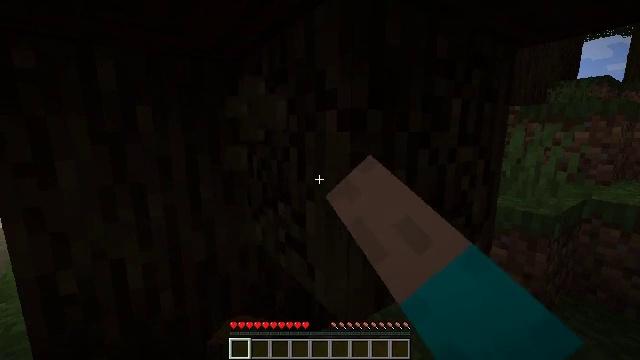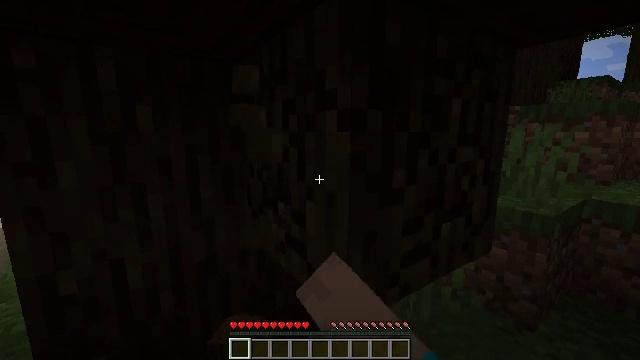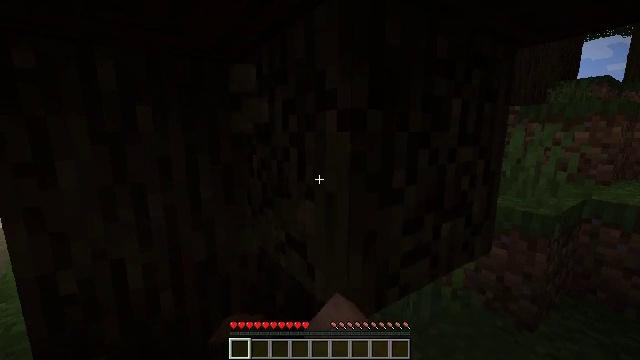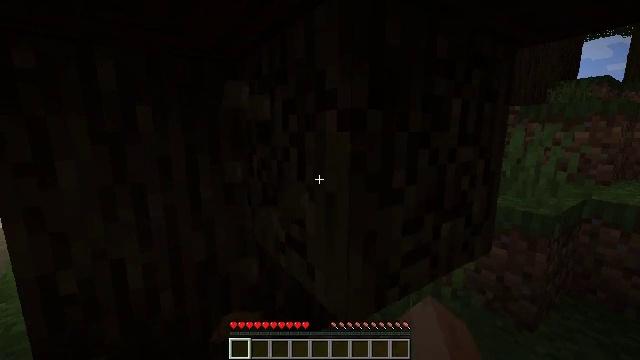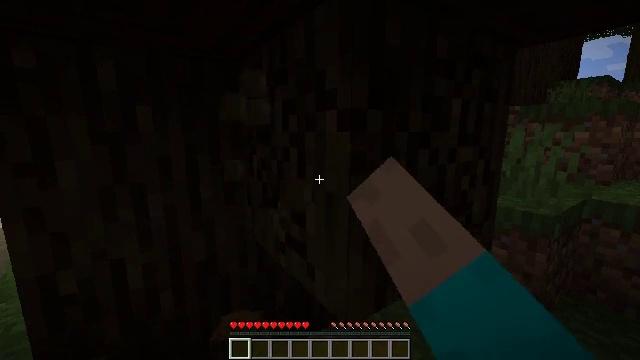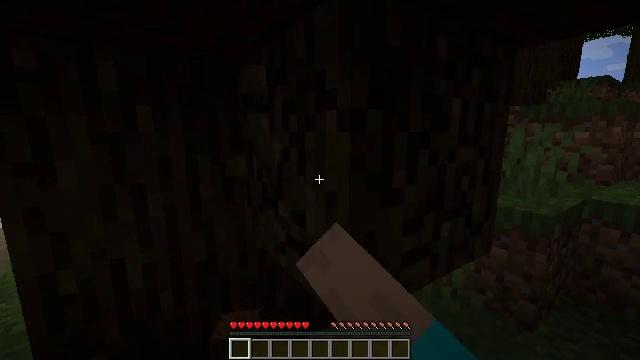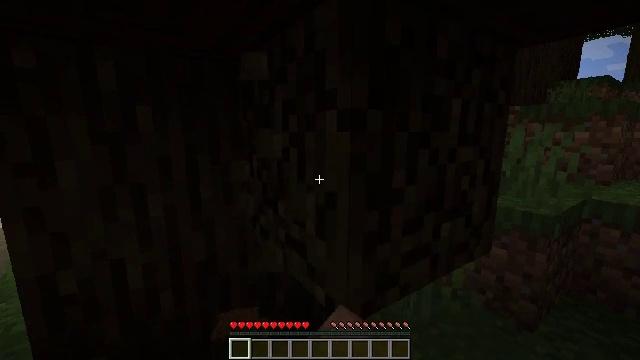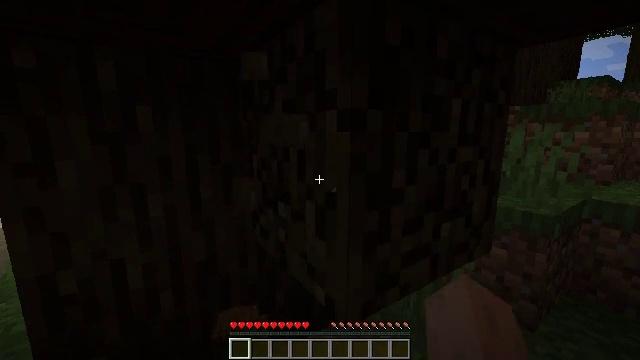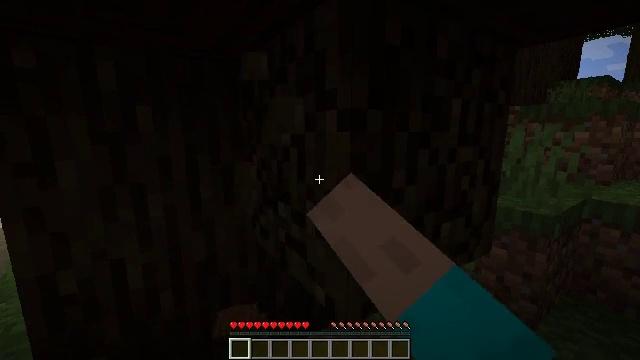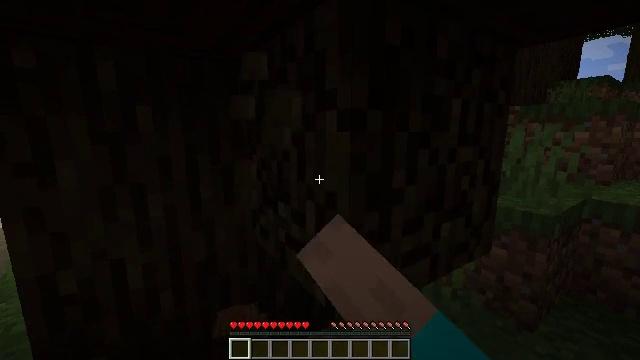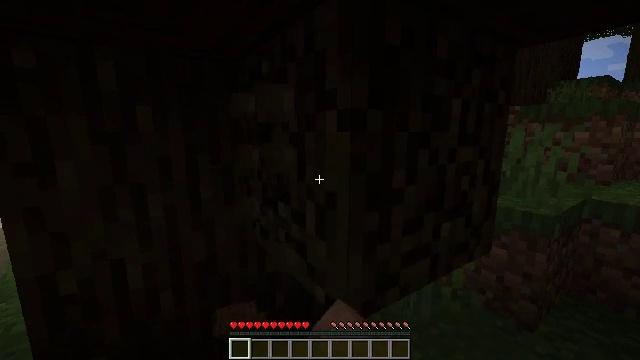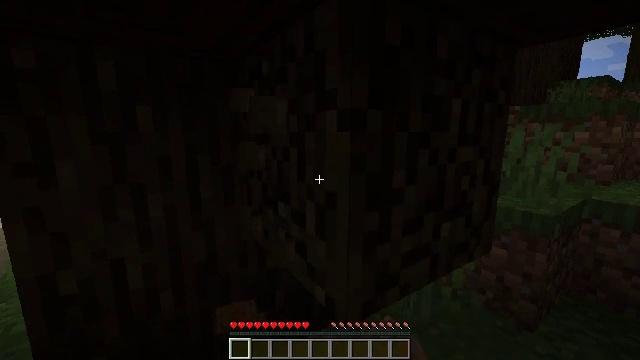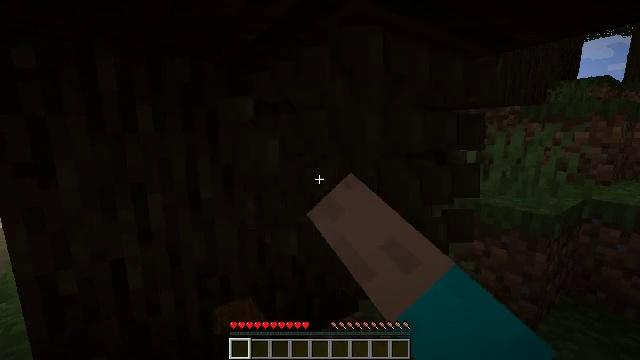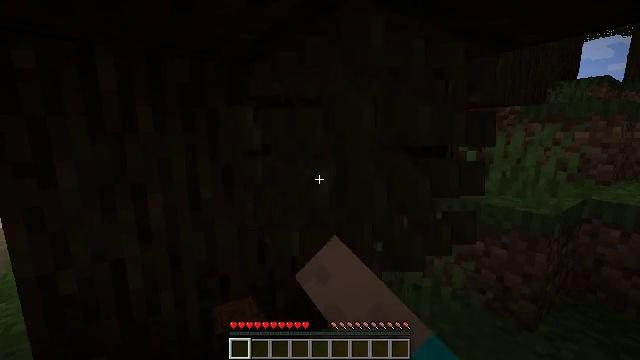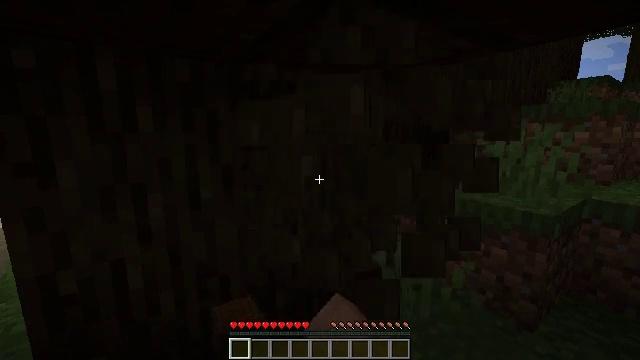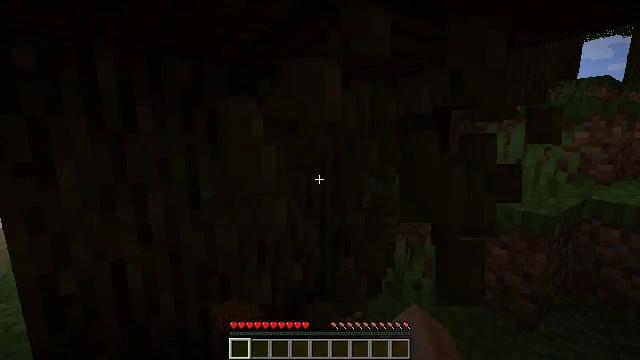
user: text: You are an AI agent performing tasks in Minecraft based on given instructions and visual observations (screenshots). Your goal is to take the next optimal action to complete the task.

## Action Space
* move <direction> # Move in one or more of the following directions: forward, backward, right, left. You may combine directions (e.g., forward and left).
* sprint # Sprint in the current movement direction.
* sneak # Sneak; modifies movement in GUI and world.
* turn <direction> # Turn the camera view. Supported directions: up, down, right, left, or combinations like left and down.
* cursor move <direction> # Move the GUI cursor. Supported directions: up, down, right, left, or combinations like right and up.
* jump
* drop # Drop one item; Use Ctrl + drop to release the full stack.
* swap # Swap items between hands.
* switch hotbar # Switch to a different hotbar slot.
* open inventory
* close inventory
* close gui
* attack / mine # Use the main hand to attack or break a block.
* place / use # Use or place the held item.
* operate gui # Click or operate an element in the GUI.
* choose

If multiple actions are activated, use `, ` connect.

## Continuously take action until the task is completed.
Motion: motion action
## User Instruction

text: Chop down the dark oak log.
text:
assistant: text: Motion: attack / mine
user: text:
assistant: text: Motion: attack / mine
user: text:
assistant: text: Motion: attack / mine
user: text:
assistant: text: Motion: attack / mine
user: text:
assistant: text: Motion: attack / mine
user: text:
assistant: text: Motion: attack / mine
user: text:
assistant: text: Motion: attack / mine
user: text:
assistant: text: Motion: attack / mine
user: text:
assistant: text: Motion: attack / mine
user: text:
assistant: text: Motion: attack / mine
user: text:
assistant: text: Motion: attack / mine
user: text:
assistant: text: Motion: attack / mine
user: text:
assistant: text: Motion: attack / mine
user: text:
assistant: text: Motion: attack / mine
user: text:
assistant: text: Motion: attack / mine
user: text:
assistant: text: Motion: attack / mine
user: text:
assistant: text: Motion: attack / mine
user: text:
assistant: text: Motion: attack / mine
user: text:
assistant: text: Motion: attack / mine
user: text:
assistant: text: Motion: attack / mine
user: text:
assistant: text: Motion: move forward, attack / mine
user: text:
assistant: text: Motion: move forward, attack / mine
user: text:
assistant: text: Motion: move forward
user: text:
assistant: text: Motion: move forward
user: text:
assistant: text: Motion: move forward
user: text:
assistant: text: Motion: move forward
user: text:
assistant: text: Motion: move forward
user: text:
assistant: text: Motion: turn left
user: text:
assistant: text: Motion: turn left and down
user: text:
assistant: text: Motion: turn left and down